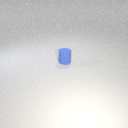
small blue rubber cylinder